Question: Hey guys I'm trying to create something similar to the image below. As you can see I have 2 containers both will be of varying sizes. ({DEPARTMENT OF BUSINESS} {-------}) The left container will have text, and the right container a line image. I basically want the 2 to take up 100% of that space. I think my code should explain what I'm trying to do.
I don't even know if I'm going about this the correct way because even if I use the line as the background image how would I then push it down to make it vertically center? I'm getting no where with margins and padding.

Here's my code:
'''
<div id="DepartmentHeader" class="clearfix" style="width: 626px">
<div id="DepartmentHeaderText" style="float:left">DEPARTMENT OF BUSINESS</div>
<div id="DepartmentHeaderDivider" style="float: left; width: 50%; background: url('images/DepartmentHeaderDividerLine.png') repeat-x;">&nbsp;</div>
</div>
'''
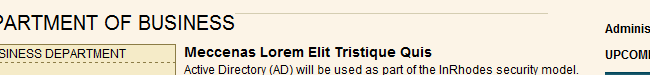
Answer: If I understand correctly what you're trying to do you could probably make the image the same height as the DepartmentHeader div with the line in the center, set that as a background image on DepartmentHeader (which would eliminate the need for the DepartmentHeaderDivider div), style the DepartmentHeaderText div with a background color of the rest of the page. As long as you make the DepartmentHeader div 100% of the width and you keep the text for the DepartmentHeaderText div left-aligned you should be good.